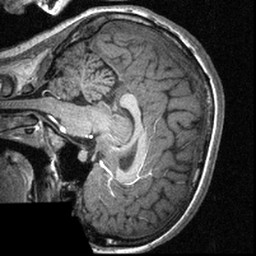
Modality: T1w
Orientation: sagittal
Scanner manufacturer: siemens
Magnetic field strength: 3 T
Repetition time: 1.57 s
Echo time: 0.00304 s